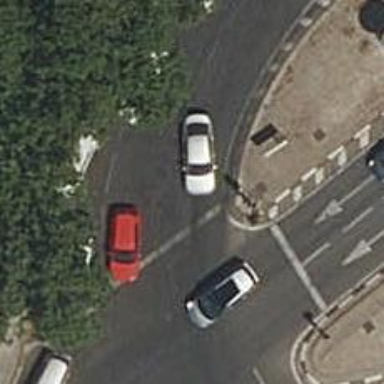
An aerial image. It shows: Road with traffic signals.